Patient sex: M
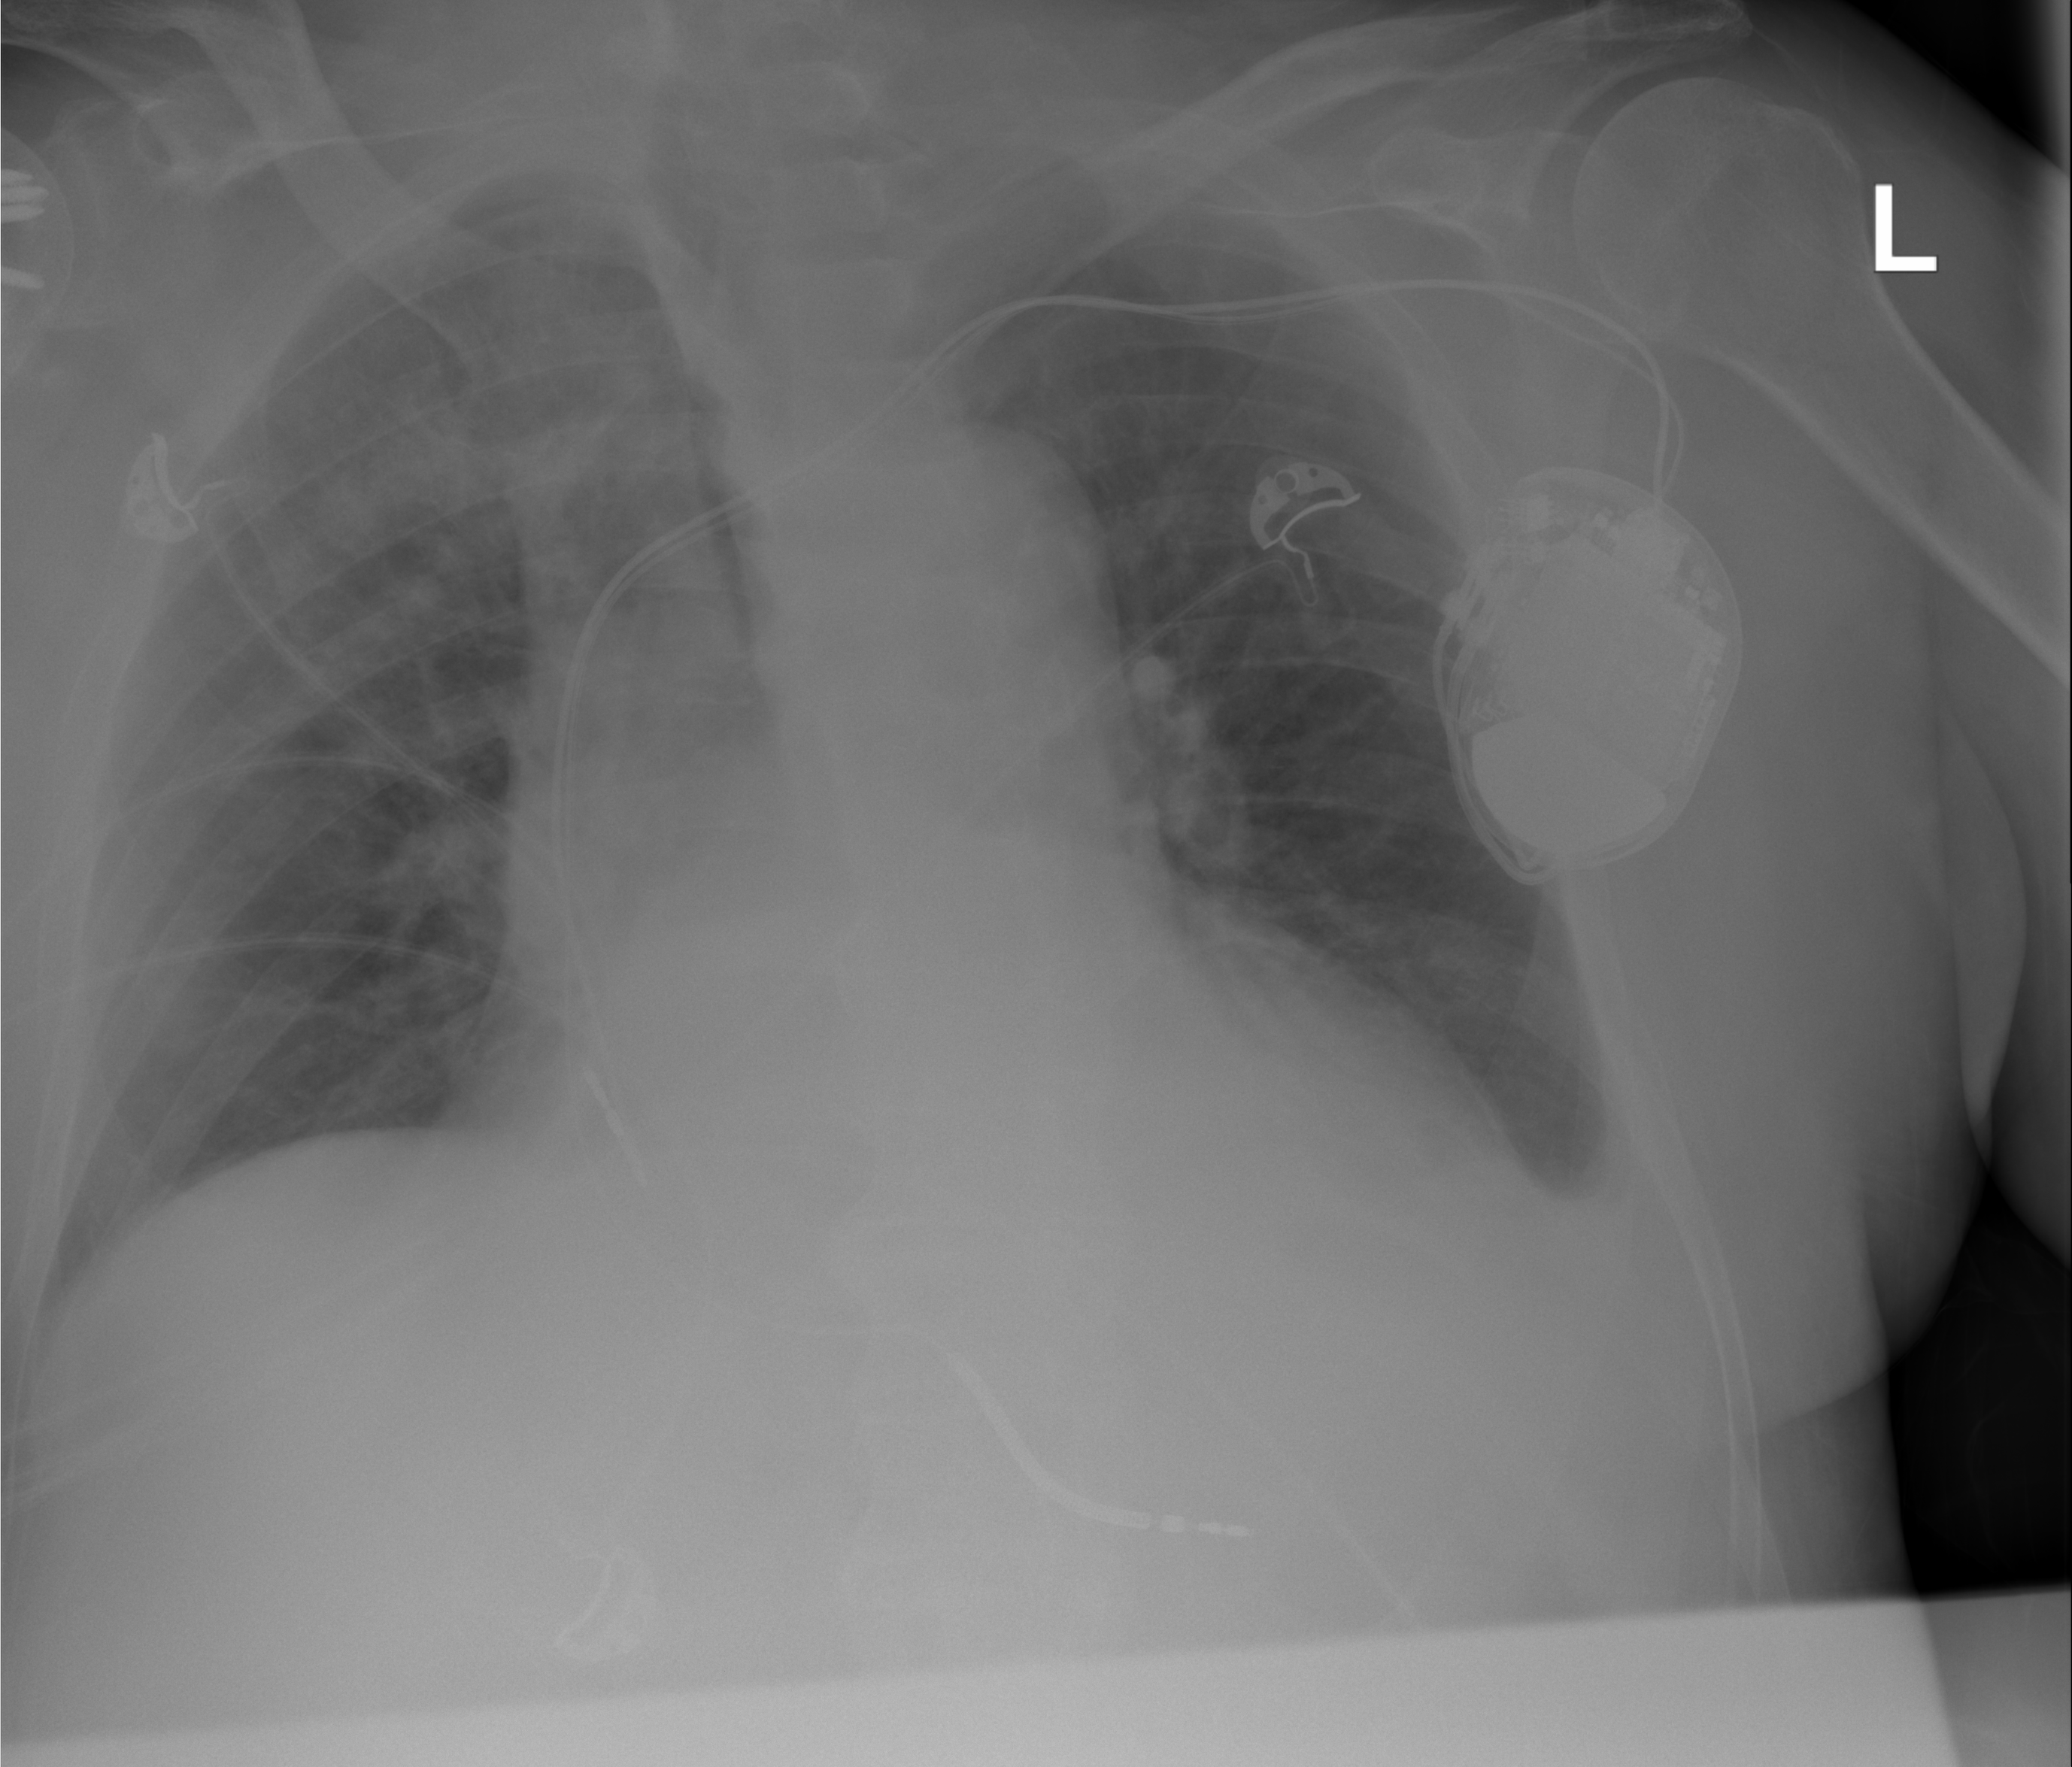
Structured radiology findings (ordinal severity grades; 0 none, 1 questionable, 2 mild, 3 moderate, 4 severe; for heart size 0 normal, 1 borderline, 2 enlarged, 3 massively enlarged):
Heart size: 2
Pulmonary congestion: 0
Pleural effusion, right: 0
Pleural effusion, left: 2
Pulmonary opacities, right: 3
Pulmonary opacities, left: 1
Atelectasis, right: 0
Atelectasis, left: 0